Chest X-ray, PA view. Patient: 54 years old, sex F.
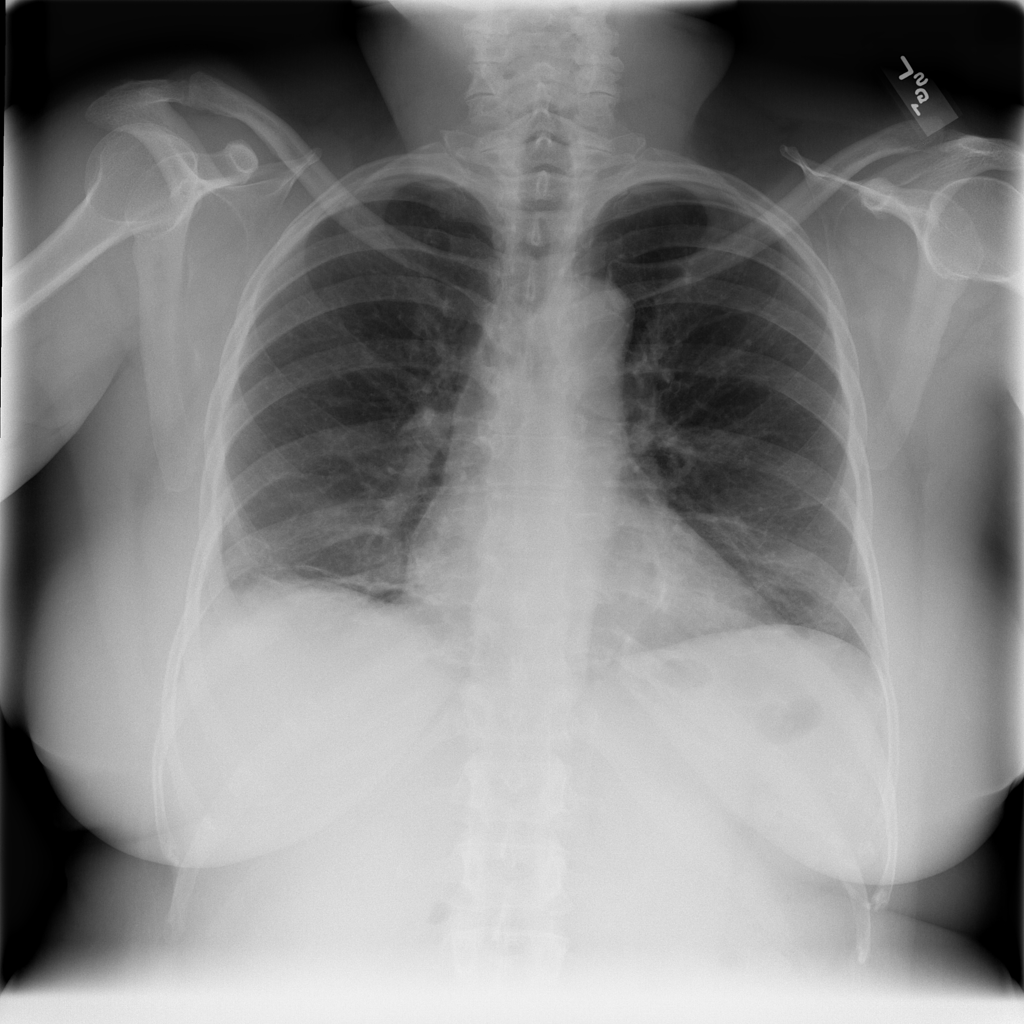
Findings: Atelectasis